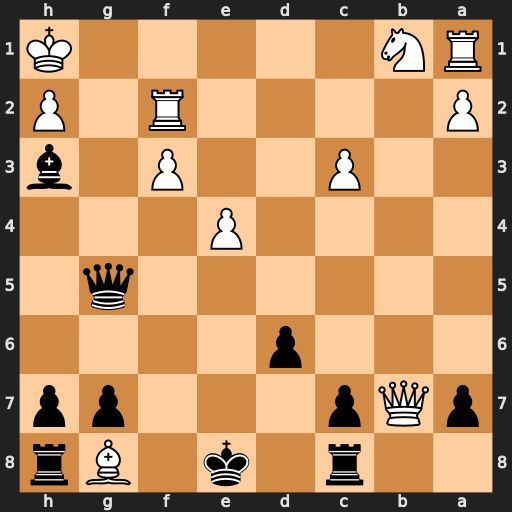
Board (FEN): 2r1k1Br/pQp3pp/3p4/6q1/4P3/2P2P1b/P4R1P/RN5K
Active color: b
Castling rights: k
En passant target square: -
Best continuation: Qc1+ Rf1 Qxf1#